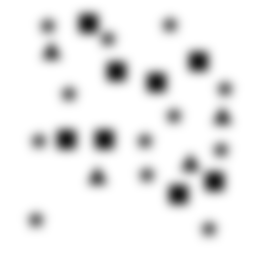
Squares: 8
Triangles: 4
Stars: 12
Total shapes: 24